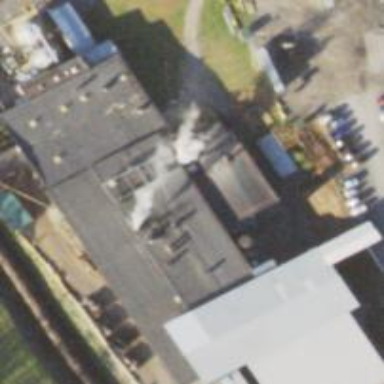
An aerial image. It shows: Industrial building.